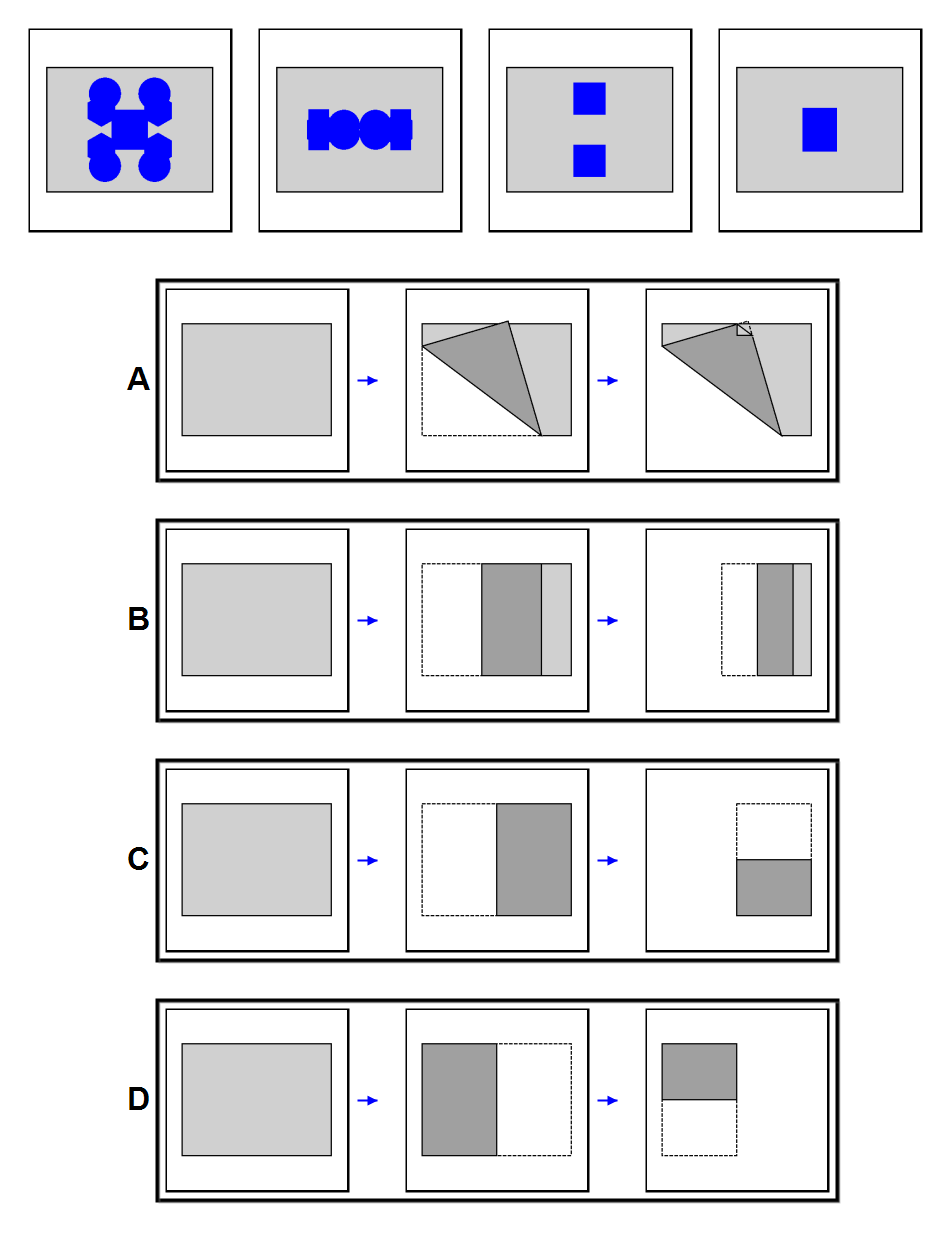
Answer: C